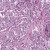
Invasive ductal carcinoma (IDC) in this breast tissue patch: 1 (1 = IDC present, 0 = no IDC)